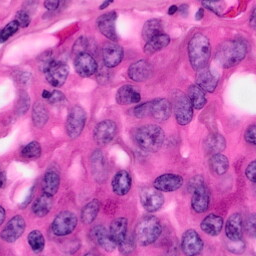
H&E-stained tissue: Pancreatic